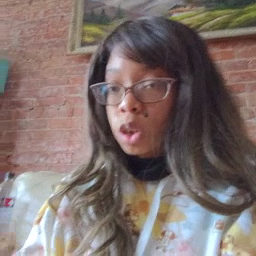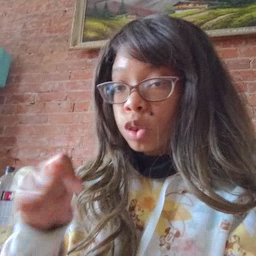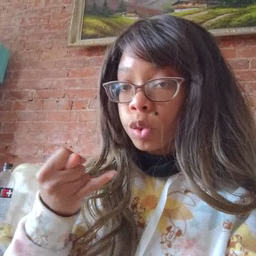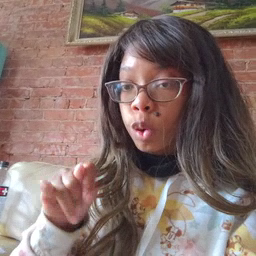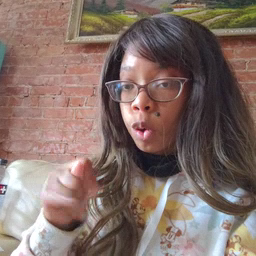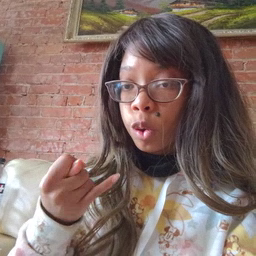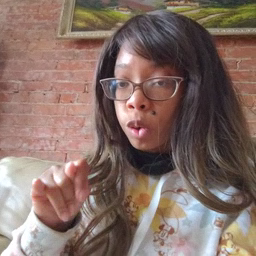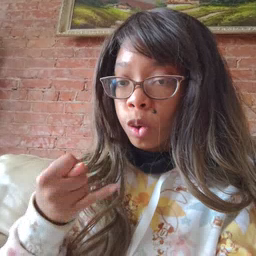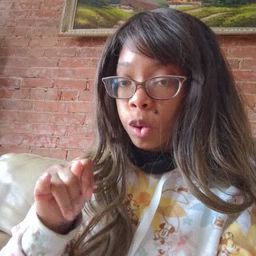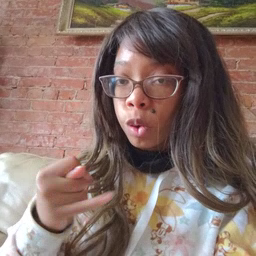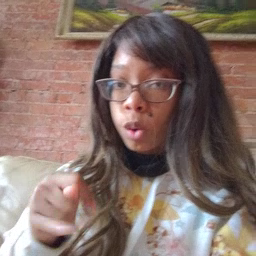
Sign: toy